Question: I found <URL> question helpful in find my problem. Now the problem I am facing is my menu looks like this (even the main menu as expanding menu attached to it. I want it to have a regular drop down. Can I achieve it?

My xmlfile is attached. I tried removing the root tag but than it is not a xml file and it breaks the code.
'''
<?xml version="1.0" encoding="utf-8" ?>
<menu>
<menuItem>
<text>
&lt;img align="middle" src="images/new.gif" width="32"
height="16" /&gt; What's New? &lt;img align="middle"
src="images/right.gif" width="16" height="16" /&gt;
</text>
<subMenu>
<menuItem>
<text>&amp;nbsp;&amp;nbsp;&amp;nbsp;New Articles</text>
<url>/suboption1.1.html</url>
</menuItem>
<menuItem>
<text>&amp;nbsp;&amp;nbsp;&amp;nbsp;New FAQs</text>
<commandName>NewFAQ</commandName>
</menuItem>
</subMenu>
</menuItem>
<menuItem>
<text>
&lt;img align="middle" src="images/paw.gif" width="20"
height="16" /&gt; Animal Facts &lt;img align="middle"
src="images/right.gif" width="16" height="16" /&gt;
</text>
<url>/option2.html</url>
<subMenu>
<menuItem>
<text>
<![CDATA[<img align="middle" src="images/paw.gif"
width="20" height="16" /> Animal Facts <img
align="middle" src="images/right.gif" width="16"
height="16" />]]>
</text>
<url>/suboption2.1.html</url>
<subMenu>
<menuItem>
<text>Facts about Terriers</text>
<url>/suboption2.1.1</url>
</menuItem>
<menuItem>
<text>Facts about Beagles</text>
<url>/suboption2.1.2</url>
</menuItem>
<menuItem>
<text>Facts about Great Danes</text>
<url>/suboption2.1.3</url>
</menuItem>
<menuItem>
<text>Facts about Poodles</text>
<url>/suboption2.1.4</url>
</menuItem>
</subMenu>
</menuItem>
<menuItem>
<text>
&amp;nbsp;&amp;nbsp;&amp;nbsp;Facts About
Goats
</text>
<url>/suboption2.2.html</url>
</menuItem>
<menuItem>
<text>
&amp;nbsp;&amp;nbsp;&amp;nbsp;Facts About
Snakes
</text>
<url>/suboption3.2.html</url>
</menuItem>
</subMenu>
</menuItem>
<menuItem>
<text>
&lt;img align="middle" src="images/email.gif" width="18"
height="18" /&gt; Contact
</text>
<url>mailto:mitchell@4guysfromrolla.com</url>
</menuItem>
</menu>
'''
Adding Code
'''
protected void Page_Load(object sender, EventArgs e)
{
if (!Page.IsPostBack)
{
MainMenu.DataSource = GetSiteMapDataSource("firtmenu.xml");
MainMenu.DataBind();
}
}
private XmlDataSource GetSiteMapDataSource(string siteMapFileName)
{
if (siteMapFileName != string.Empty)
{
XmlDataSource xmlSource = new XmlDataSource();
xmlSource.DataFile = siteMapFileName;
xmlSource.DataBind();
return xmlSource;
}
else
{ return null; }
}
'''
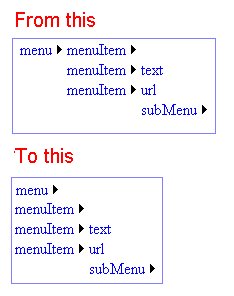
Answer: .
Microsoft at <URL> says, the XML must have a root element and a proper structure of xml with menu,menuitem, and properties.
> The Menu class contains a DataSource property that can accept either a
string path to an XML file or an XmlDocument instance that has already
loaded the proper XML data. Specifically, the XML data must have a
root element of with an arbitrary number of
elements. Each element must have a element that
specifies the text to display for the menu item, as well as optional
and elements. If the menu item has a submenu, the
element should contain a element, which, like the
element, can have an arbitrary number of elements.
I found a similar thread on <URL>, who asked the same question. The solution there is using XPATH to filter the result. In my example case, you will use
'''
XmlDataSource xmlSource = new XmlDataSource();
xmlSource.XPath = "/menu/menuItem"; // Notice XPAth filter in this line
xmlSource.DataFile = siteMapFileName;
'''
It does filter the XML but it produces more problems. That is
1. The root element is not shown (we need a heading for menu like Edit, File etc)
2. All submenu are automatically expanded. If you hover over it, it will then expand the submenus.
Looks like another poor implementation of Microsoft. It is rather not an implementation but just a bogus do this and that and then result, there is not result.